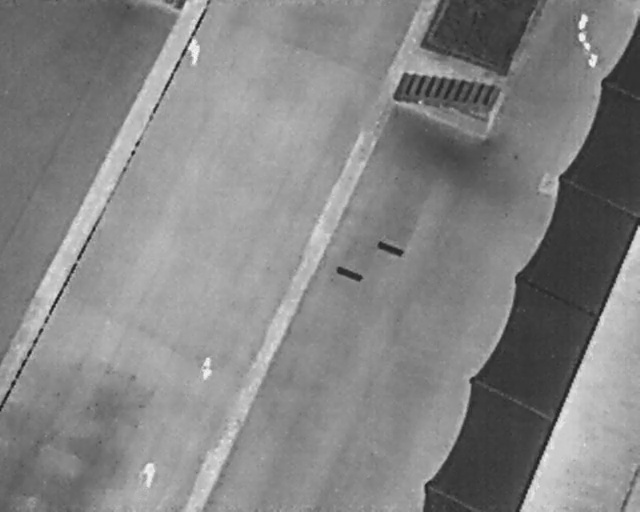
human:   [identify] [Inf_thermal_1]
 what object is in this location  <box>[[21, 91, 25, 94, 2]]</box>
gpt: <ref>1 large person at the bottom left</ref>